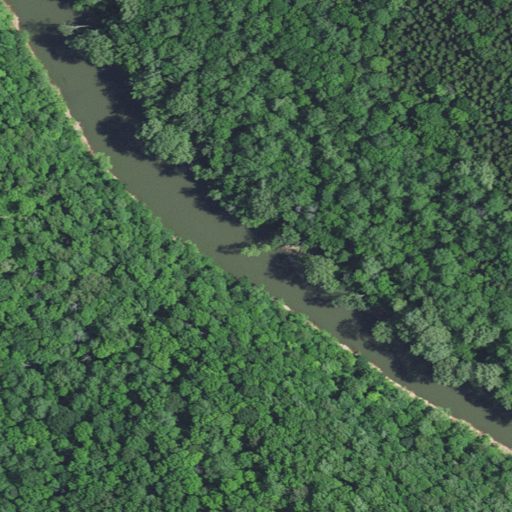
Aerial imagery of valley in Kentucky named Deer Park Hollow containing deciduous forest, woody wetlands, open water, evergreen forest, and herbaceous wetlands